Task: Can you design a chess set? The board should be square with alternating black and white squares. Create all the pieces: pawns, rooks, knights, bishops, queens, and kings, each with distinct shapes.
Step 1515:
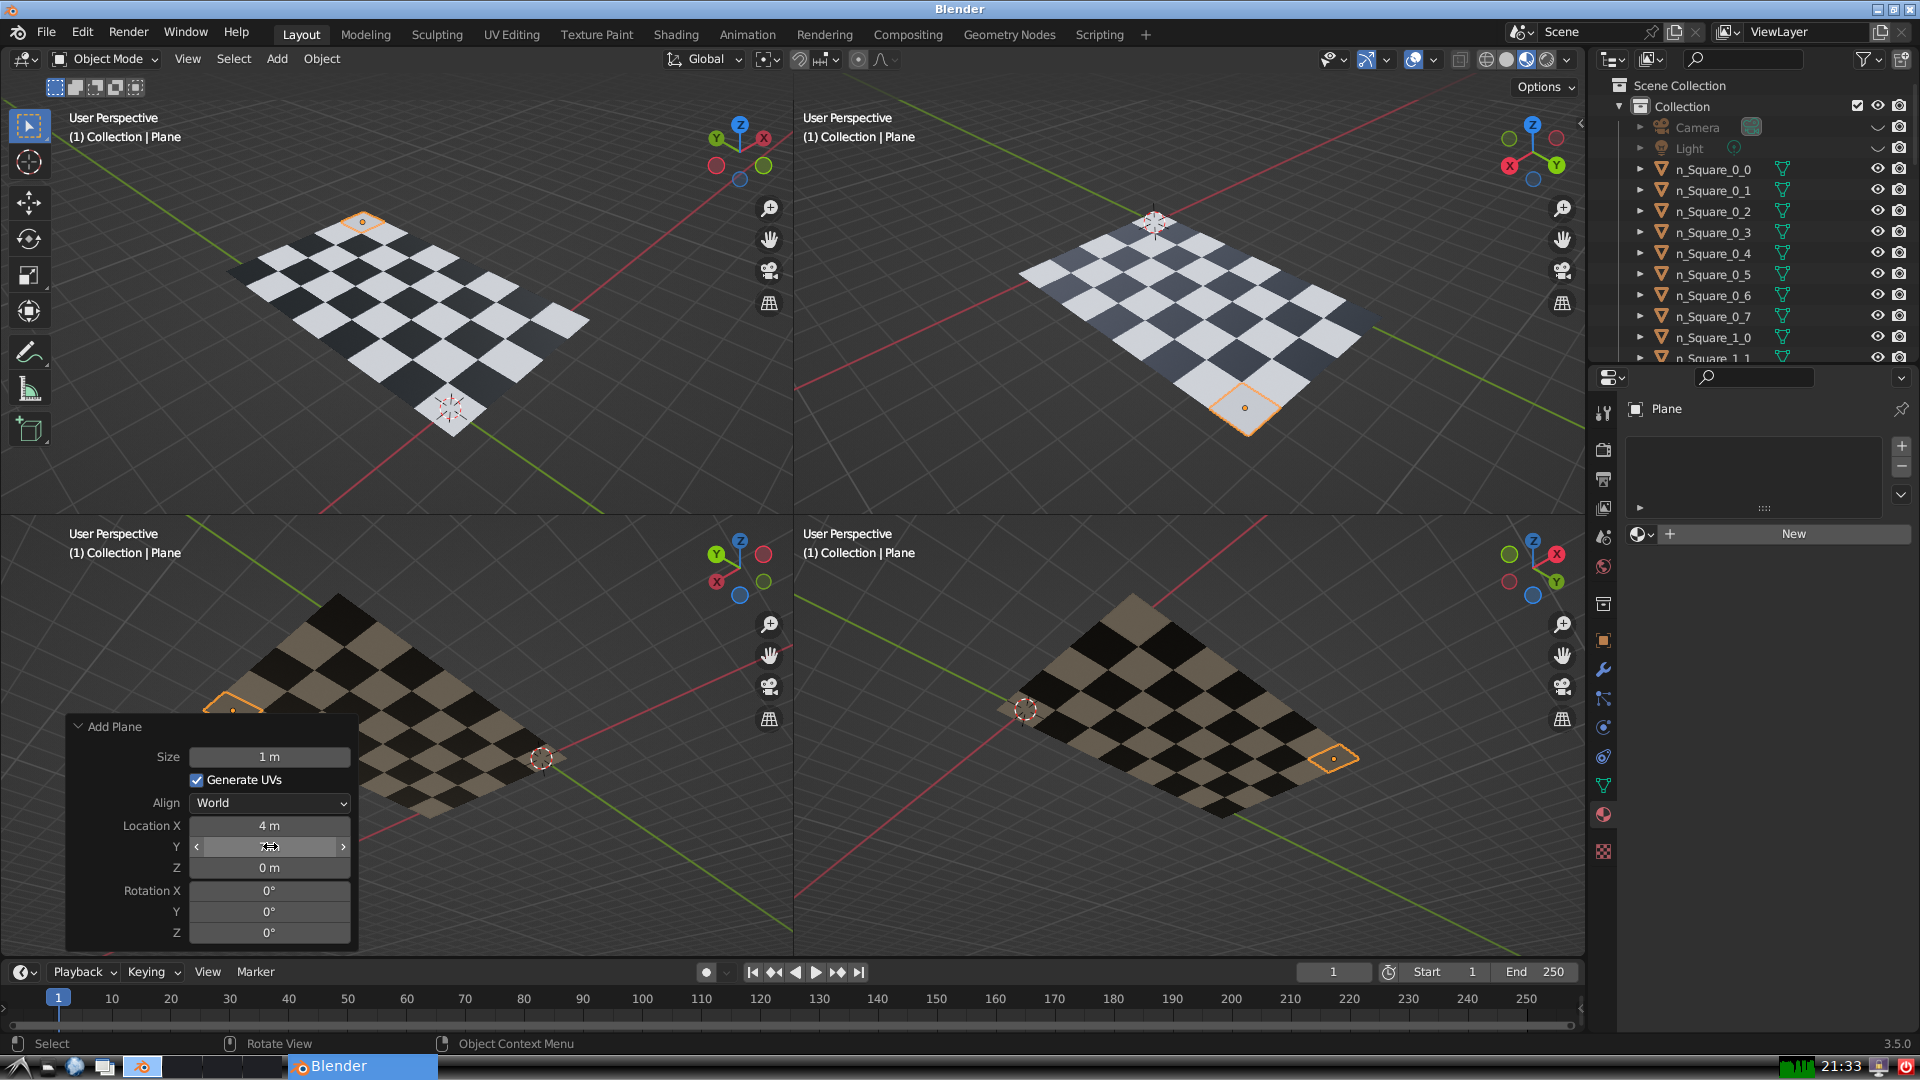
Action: {"mouse_move": [270, 867]}